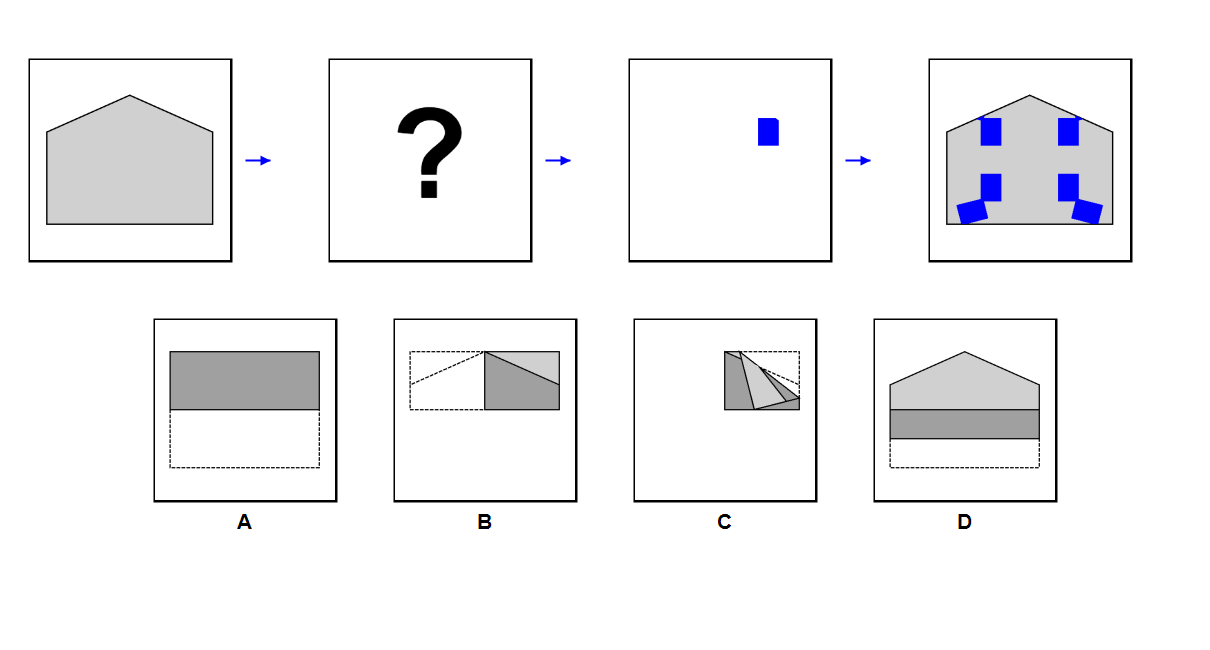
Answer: D